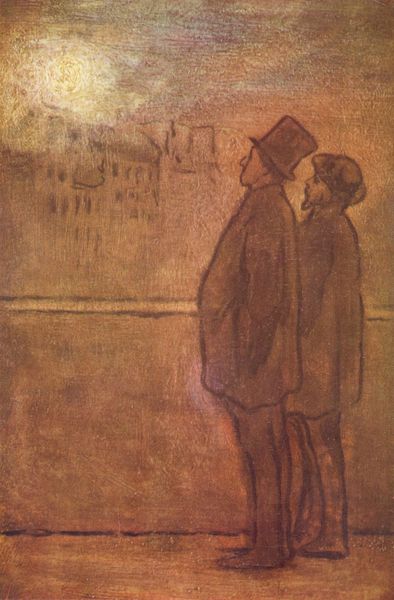
Titel: Die Nachtschwärmer
Künstler: Honoré Daumier
Standort: Cardiff (Wales)
Institution: National Museums and Galleries of Wales
Schlagwörter: himmel, mann, gelb, menschen, ocker, stadt, abend, braun, fenster, hintergrund, hut, hüte, kreide, licht, mund, männer, nacht, nase, orange, paris, pastell, profil, schwarz, skizze, strasse, zeichnung, blick, dach, gebäude, haus, rot, beige, expressionismus, herren, zylinder, anzug, anzüge, bart, hose, jacke, profile, wand, augen, sehen, stehen, schauen, häuser, sonnenaufgang, brücke, brüstung, sonne, auge, mantel, stehend, paar, nachthimmel, kopfbedeckung, düster, fassade, passanten, zwei, studie, dächer, mauer, dunst, lila, nebel, sonnenuntergang, linien, frack, jugendstil, wohnung, homme, manteau, silhouetten, betrachter, unscharf, melone, mond, balustrade, spaziergang, munch, kohle, druck, mondschein, gehweg, humor, chapeau, jacken, lautrec, lustig, stift, betrachten, daumier, typen, diffus, maison, ansehen, lumière, soleil, ciel, sezession, gucken, secession, lune, nuit, vollmond, abendlicht, ville, maisons, fußweg, fenêtre, dessin, couleur, flaneur, flaneure, rost, pont, deux, fenêtres, doré, pastel, hommes, mánner, betrachtende, honoré daumier, kontemplativ, poésie, m9nd, fassades, pastelle, pasteux